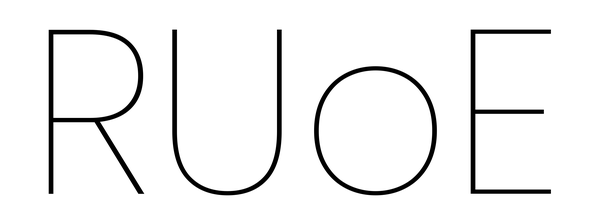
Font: Poppins-Thin